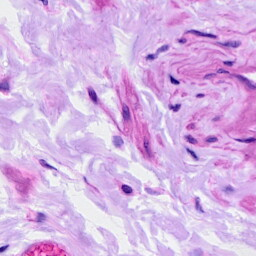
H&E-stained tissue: Ovarian